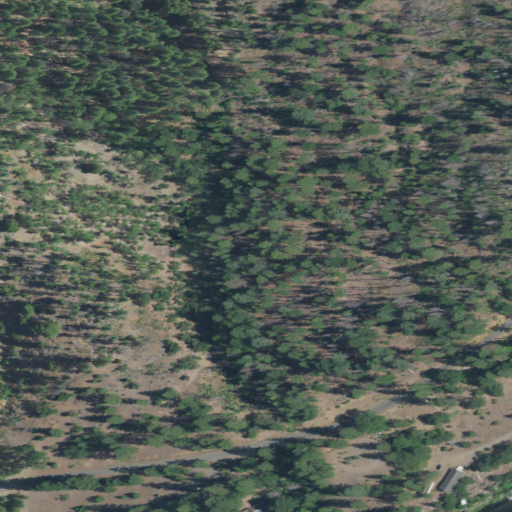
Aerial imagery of valley in California named Townsend Gulch containing grassland, shrub, evergreen forest, and open development